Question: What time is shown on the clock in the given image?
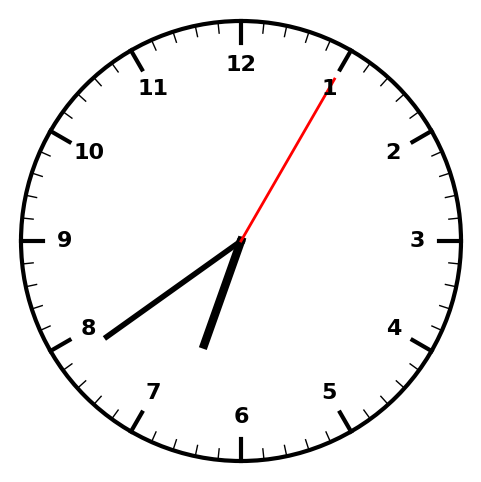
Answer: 06:39:05